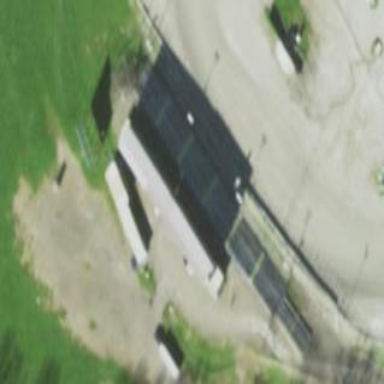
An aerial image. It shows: Grandstand building.